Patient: sex M, age 47
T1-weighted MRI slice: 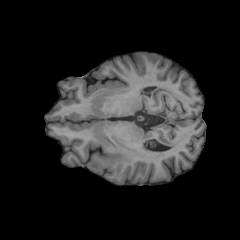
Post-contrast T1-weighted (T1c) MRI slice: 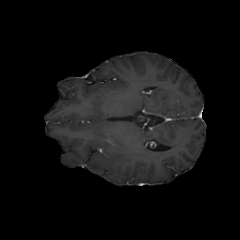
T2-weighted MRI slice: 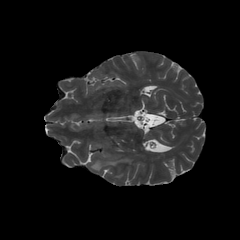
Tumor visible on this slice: yes
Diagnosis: Glioblastoma, IDH-wildtype
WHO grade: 4